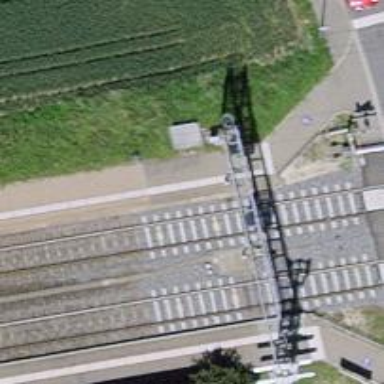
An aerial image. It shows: Railway signal.